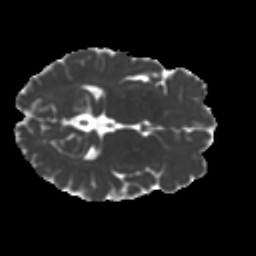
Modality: MD
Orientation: axial
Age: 35
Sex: male
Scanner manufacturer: ge
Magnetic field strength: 3 T
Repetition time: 7.8 s
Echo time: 0.0608 s